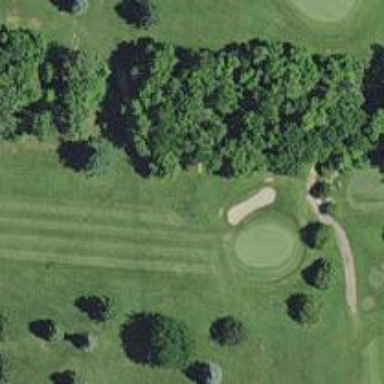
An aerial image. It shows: Golf hole.